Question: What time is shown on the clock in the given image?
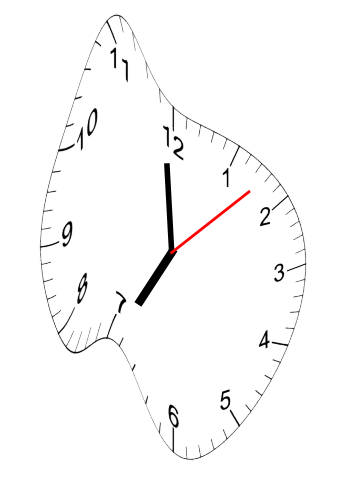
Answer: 06:59:08